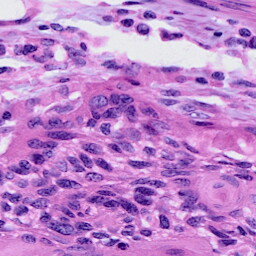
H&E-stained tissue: Cervix